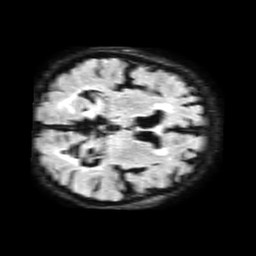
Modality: FLAIR
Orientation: axial
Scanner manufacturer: philips
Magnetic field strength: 1.5 T
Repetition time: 6 s
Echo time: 0.1008 s